Aerial crown-view tile of a tropical tree (Barro Colorado Island, Panama), acquired 20241216:
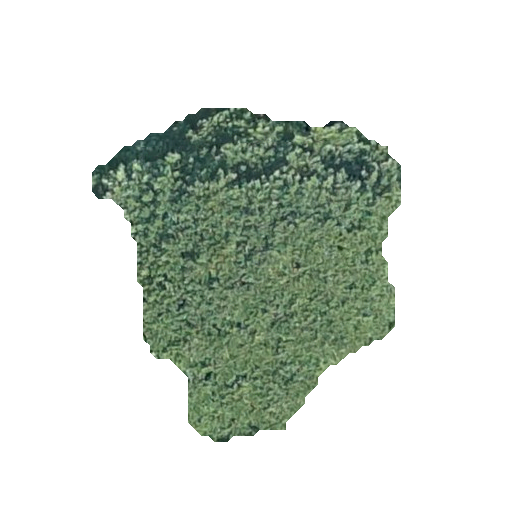
Species: Jacaranda copaia
GBIF accepted scientific name: Jacaranda copaia
Crown area: 100.577 m²